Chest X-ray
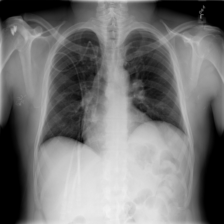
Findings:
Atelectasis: negative
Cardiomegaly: negative
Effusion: negative
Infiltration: negative
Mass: negative
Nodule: negative
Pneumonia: negative
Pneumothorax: negative
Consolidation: negative
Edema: negative
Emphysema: negative
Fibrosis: negative
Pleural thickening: negative
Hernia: negative